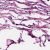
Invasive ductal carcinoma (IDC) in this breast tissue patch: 0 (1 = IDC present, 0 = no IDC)